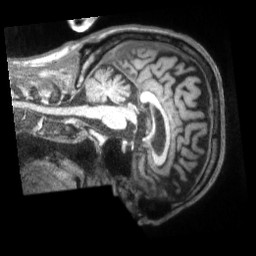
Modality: T1w
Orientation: sagittal
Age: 76
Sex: male